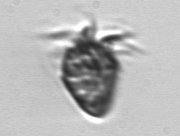
Label: Ciliophora